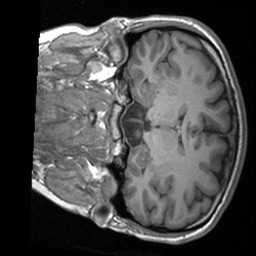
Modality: T1w
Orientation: coronal
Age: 19
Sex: female
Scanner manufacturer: siemens
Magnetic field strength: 3 T
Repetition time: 1.9 s
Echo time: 0.00226 s